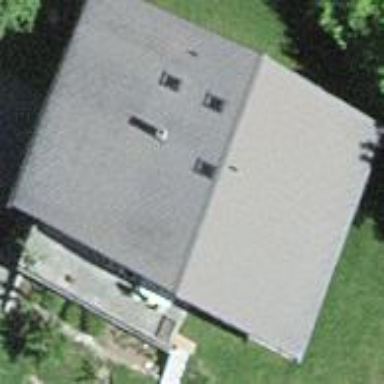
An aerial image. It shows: Simple house.